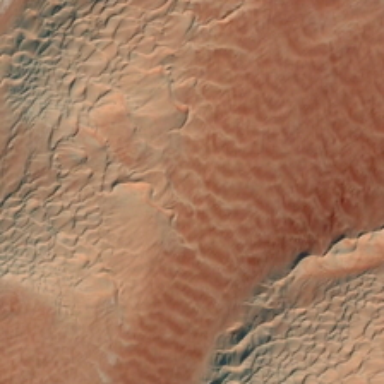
Many ripples are in a piece of yellow desert .